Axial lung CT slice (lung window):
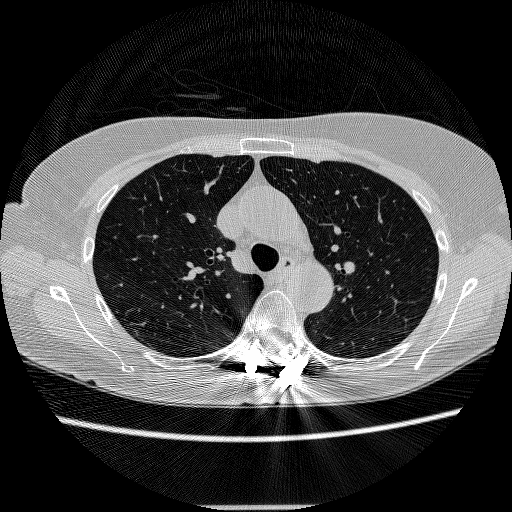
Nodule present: no